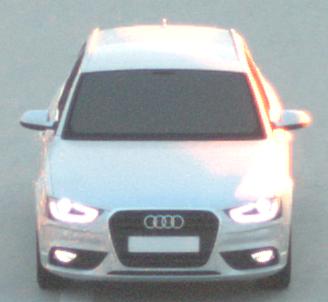
Make: Audi
Model: A4 Avant 1.8 TFSI
Detailed model: A4 (B8) Avant
Model produced from: 2012/02
Model produced until: 2015/04
Doors: 5
Color: white
Road condition: dry road
Daytime: sunrise or sunset
Contrast: medium contrast